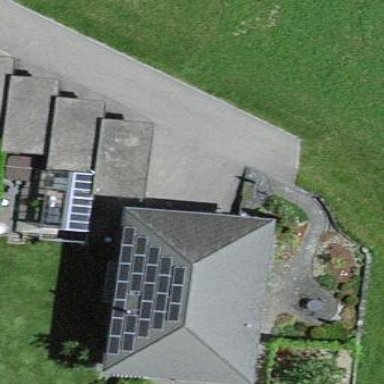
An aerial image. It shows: View of roof of building.